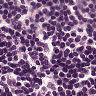
Metastatic tissue present: no